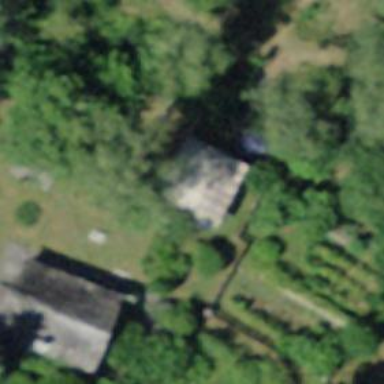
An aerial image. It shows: Cabin.